Question: I have the following layout:

Because the elements float left the H2 element(show in red) doesn't stay below the image element when the text above the h2 element is too short.
: I would like to keep the H2 always below the image but with the following caveat: I can only use CSS to achieve this (no JS, no new HTML(CSS pseudo elements are a possibility )).
I haven't still got any solution. Can someone help me on this?
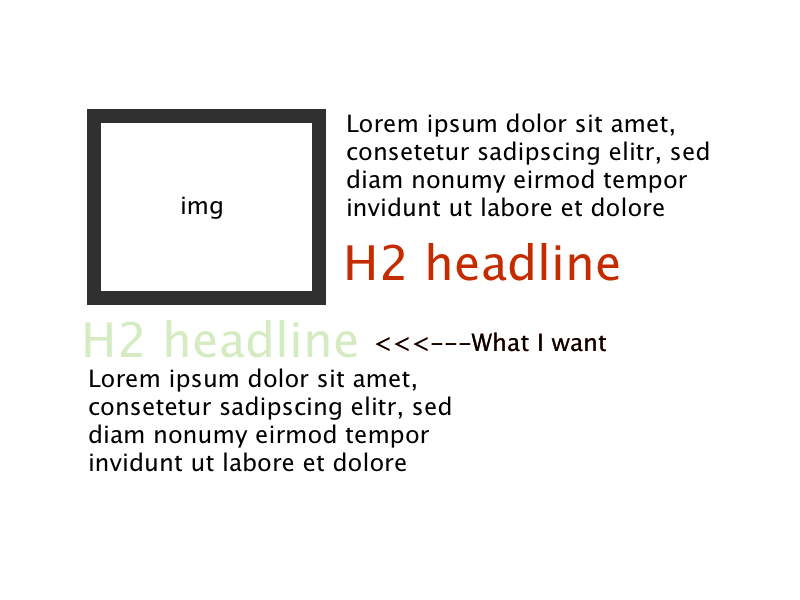
Answer: You can do:
'''
h2 {
clear: left;
}
'''
A quick little demo for you: <URL>